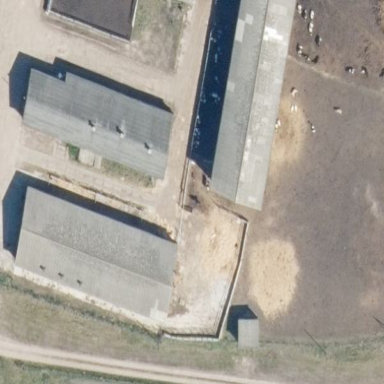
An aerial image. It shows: Farm auxiliary building.